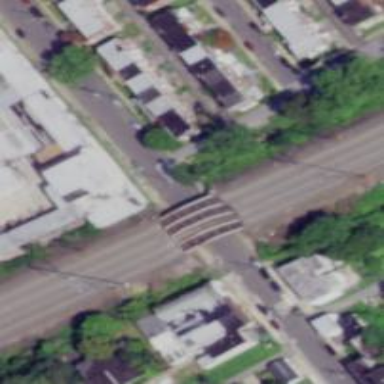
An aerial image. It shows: Bridge with electrified railway tracks featuring contact line.